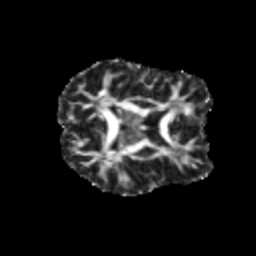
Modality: FA
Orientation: axial
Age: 19
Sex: female
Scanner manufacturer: siemens
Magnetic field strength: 3 T
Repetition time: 3.5 s
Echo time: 0.113 s